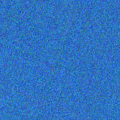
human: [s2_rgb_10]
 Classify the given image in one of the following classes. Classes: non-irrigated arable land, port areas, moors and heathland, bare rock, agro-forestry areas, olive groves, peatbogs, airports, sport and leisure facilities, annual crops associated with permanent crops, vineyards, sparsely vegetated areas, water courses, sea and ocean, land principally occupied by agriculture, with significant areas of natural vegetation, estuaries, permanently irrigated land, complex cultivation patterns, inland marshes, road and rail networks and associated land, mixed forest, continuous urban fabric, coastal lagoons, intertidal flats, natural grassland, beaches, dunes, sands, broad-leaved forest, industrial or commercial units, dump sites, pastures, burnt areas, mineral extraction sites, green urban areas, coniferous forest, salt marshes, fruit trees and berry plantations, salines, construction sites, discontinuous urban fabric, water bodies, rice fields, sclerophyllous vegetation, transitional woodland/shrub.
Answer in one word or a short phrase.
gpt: sea and ocean